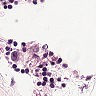
Metastatic tissue present: no